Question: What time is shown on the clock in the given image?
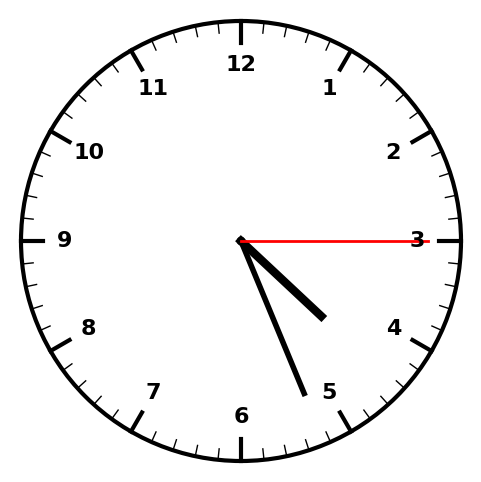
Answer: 04:26:15